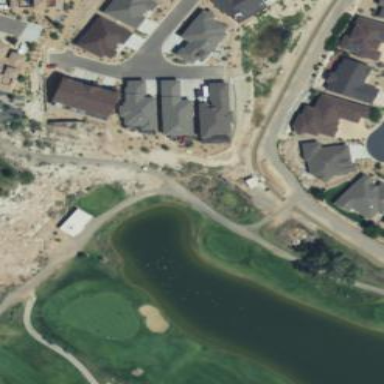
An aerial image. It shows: Picturesque lake serving as water hazard on golf course.